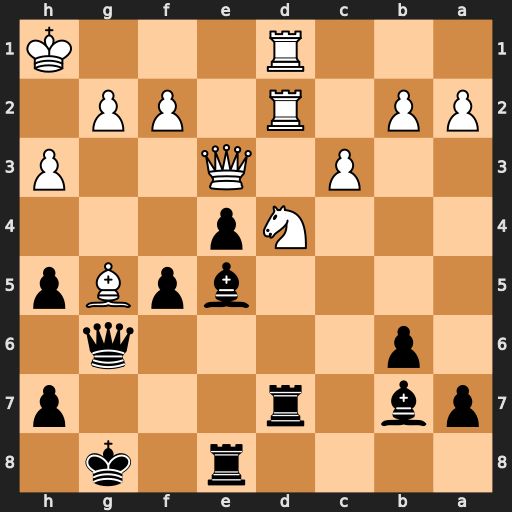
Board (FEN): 4r1k1/pb1r3p/1p4q1/4bpBp/3Np3/2P1Q2P/PP1R1PP1/3R3K
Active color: b
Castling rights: -
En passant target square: -
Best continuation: Rg7 Nxf5 Qxf5